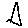
Label: triangle